Question: Hey I was wondering how I could fix my auto increment ID... it seems that everytime I add a row to the table, the ID is 1 off. So here's an example.
My table currently looks like this:

Now, as you can see, the last element jumps from 198 to 200. I want this one to be 199.
So say I manually change that last value(200) to 199, it will obviously work, but the next time my script adds a row to the table, it will be on off again(201). Any idea how I could fix it? Thanks for any help, sh042067.
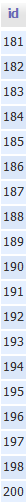
Answer: Jim's right that you should find out the root cause of the 'missing' id.
But if you really just want to re-set the auto-increment counter, you can do this:
'''
ALTER TABLE my_table AUTO_INCREMENT=200;
'''
That should make the next auto-increment id value 200. (Assuming it's MySQL)